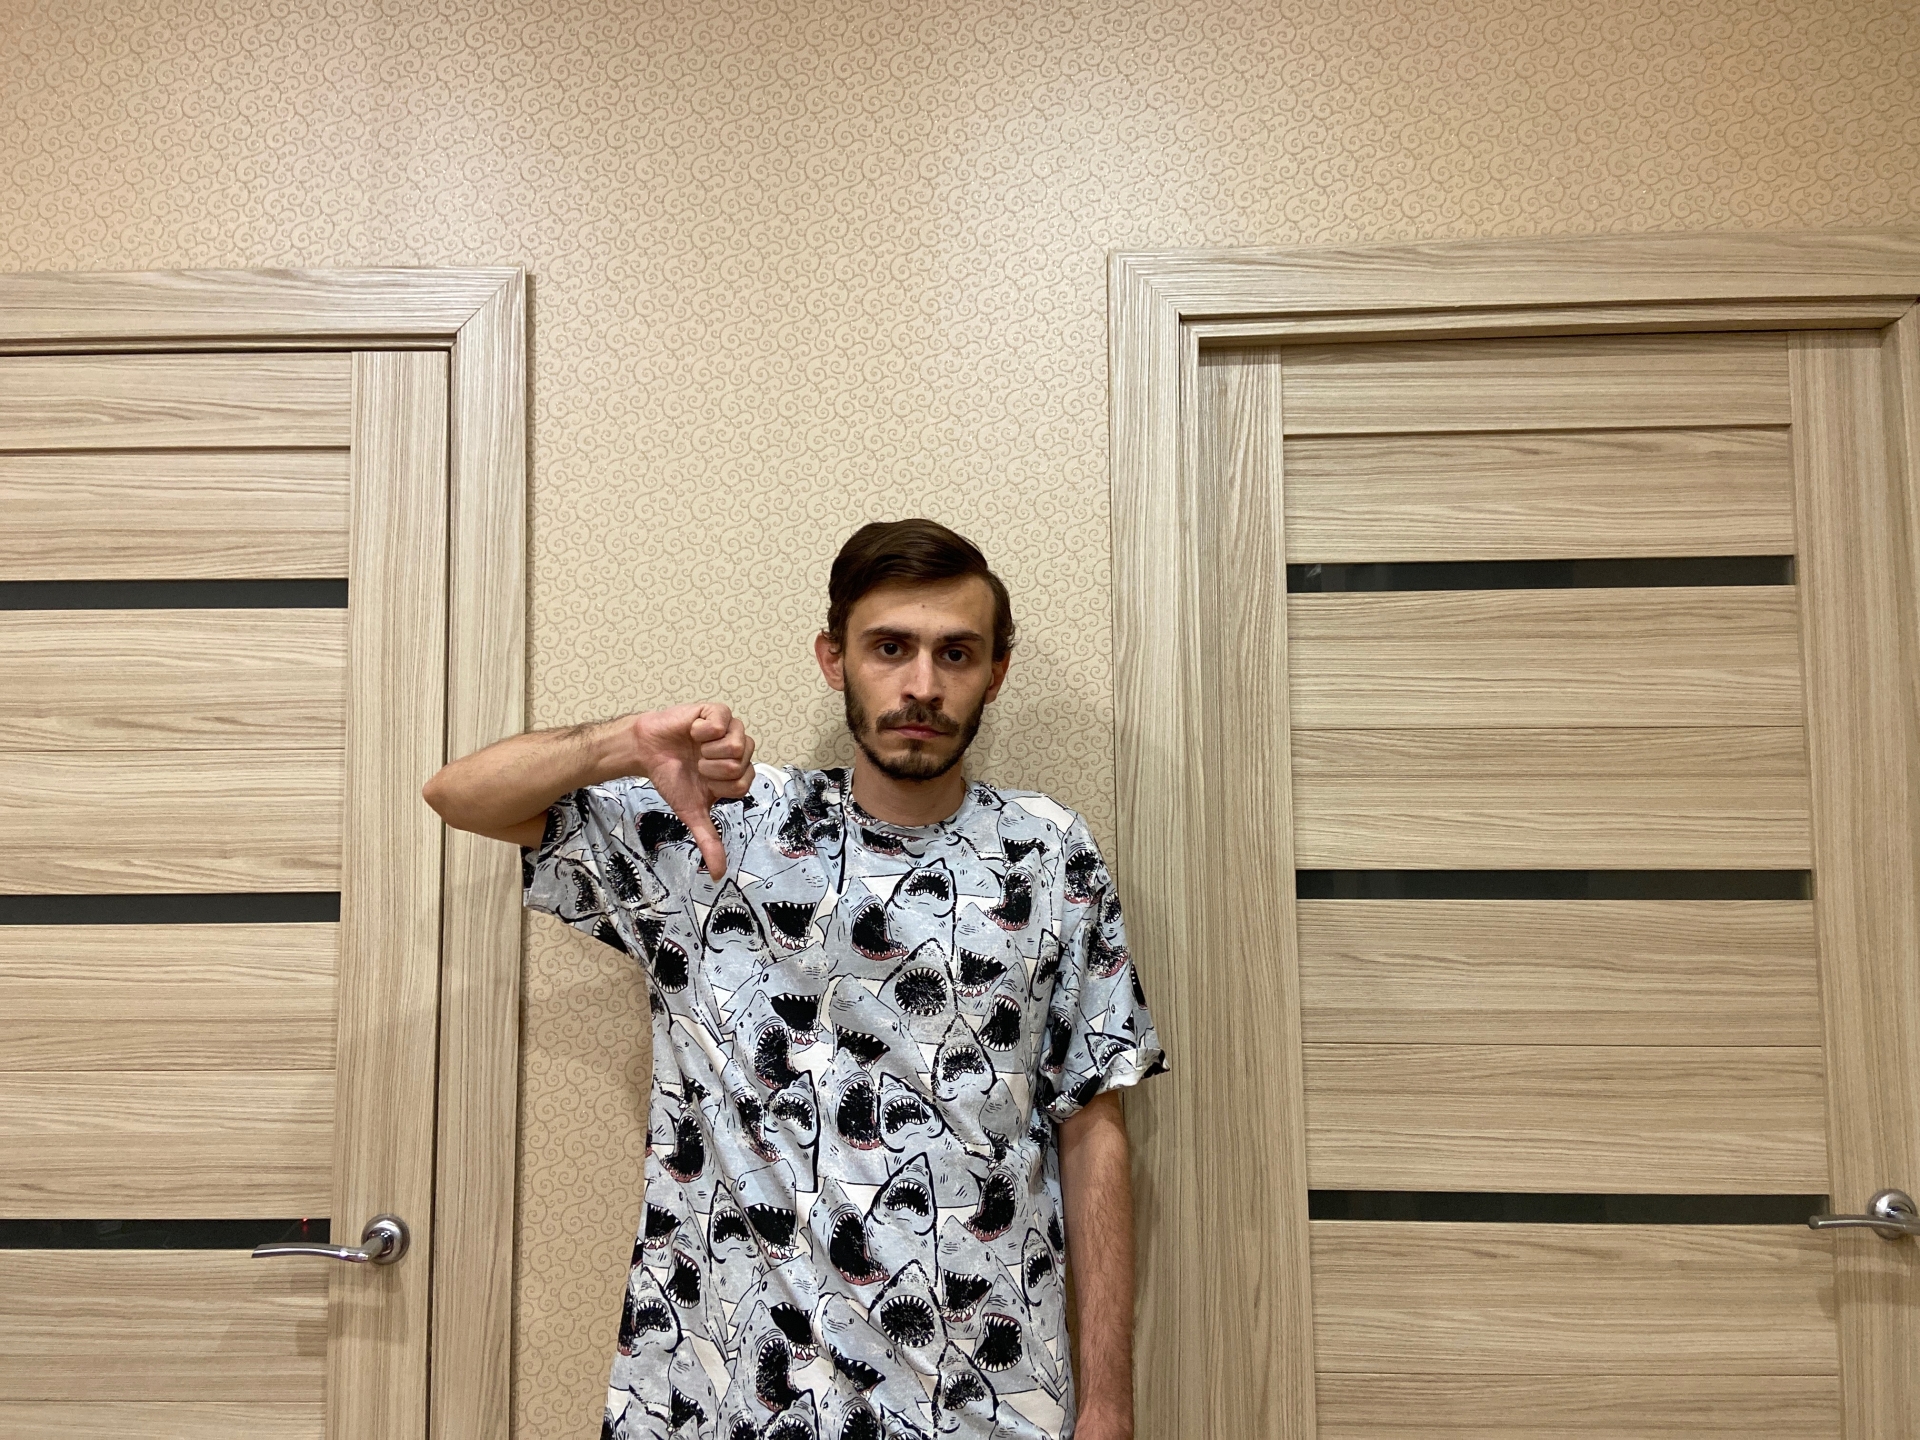
Label: clear